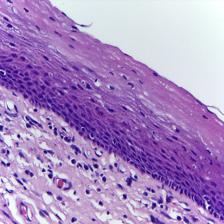
Diagnosis: Normal